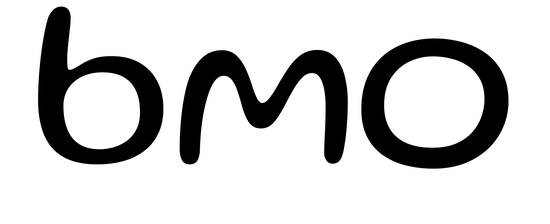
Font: Gluten_Light